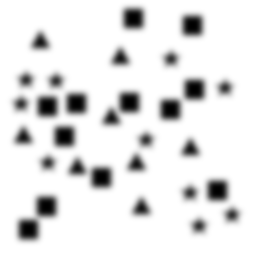
Squares: 12
Triangles: 8
Stars: 10
Total shapes: 30